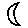
Label: moon